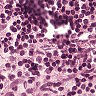
Metastatic tissue present: no